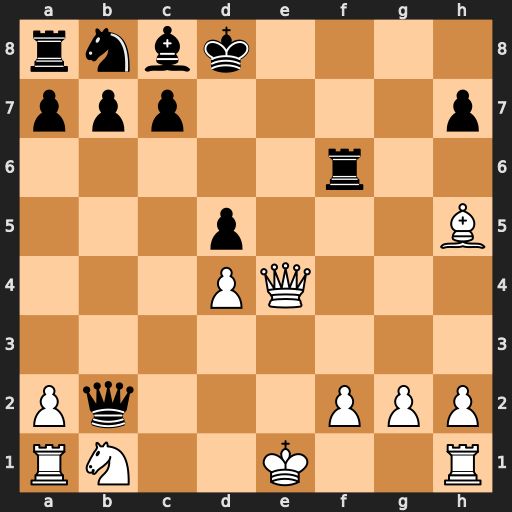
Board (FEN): rnbk4/ppp4p/5r2/3p3B/3PQ3/8/Pq3PPP/RN2K2R
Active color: w
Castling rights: KQ
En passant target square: -
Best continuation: Qe8#